Aerial crown-view tile of a tropical tree (Barro Colorado Island, Panama), acquired 20250217:
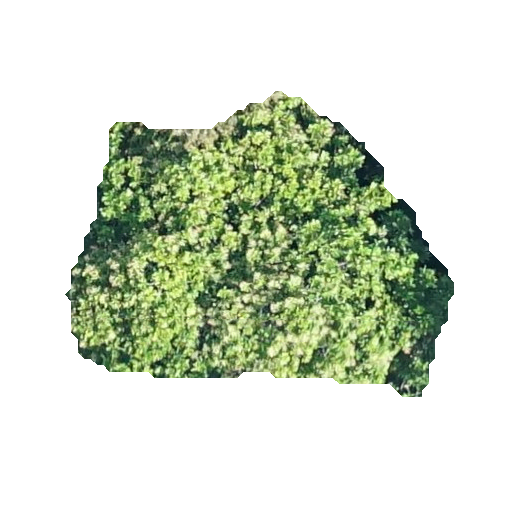
Species: Anacardium excelsum
GBIF accepted scientific name: Anacardium excelsum
Crown area: 123.892 m²